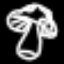
Label: mushroom